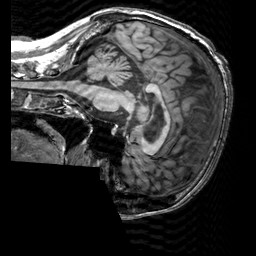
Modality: T1w
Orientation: sagittal
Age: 40
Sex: male
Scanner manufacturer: siemens
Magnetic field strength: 3 T
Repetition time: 2.3 s
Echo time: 0.00303 s